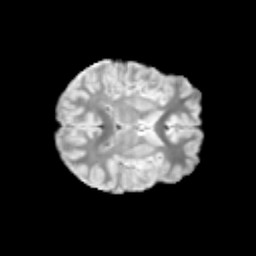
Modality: T2w
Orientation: axial
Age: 10
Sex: male
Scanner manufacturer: siemens
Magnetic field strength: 3 T
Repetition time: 3.8 s
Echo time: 0.07 s